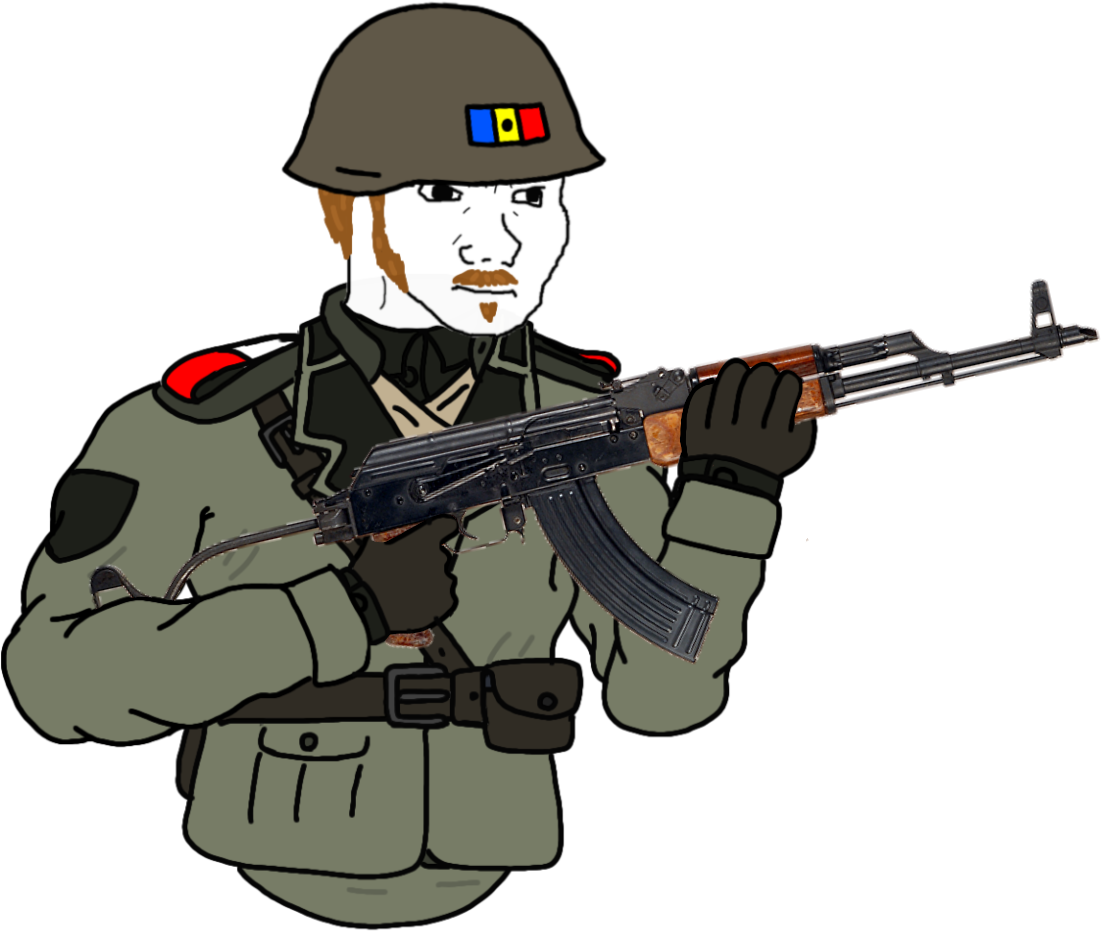
Label: 5_unsorted